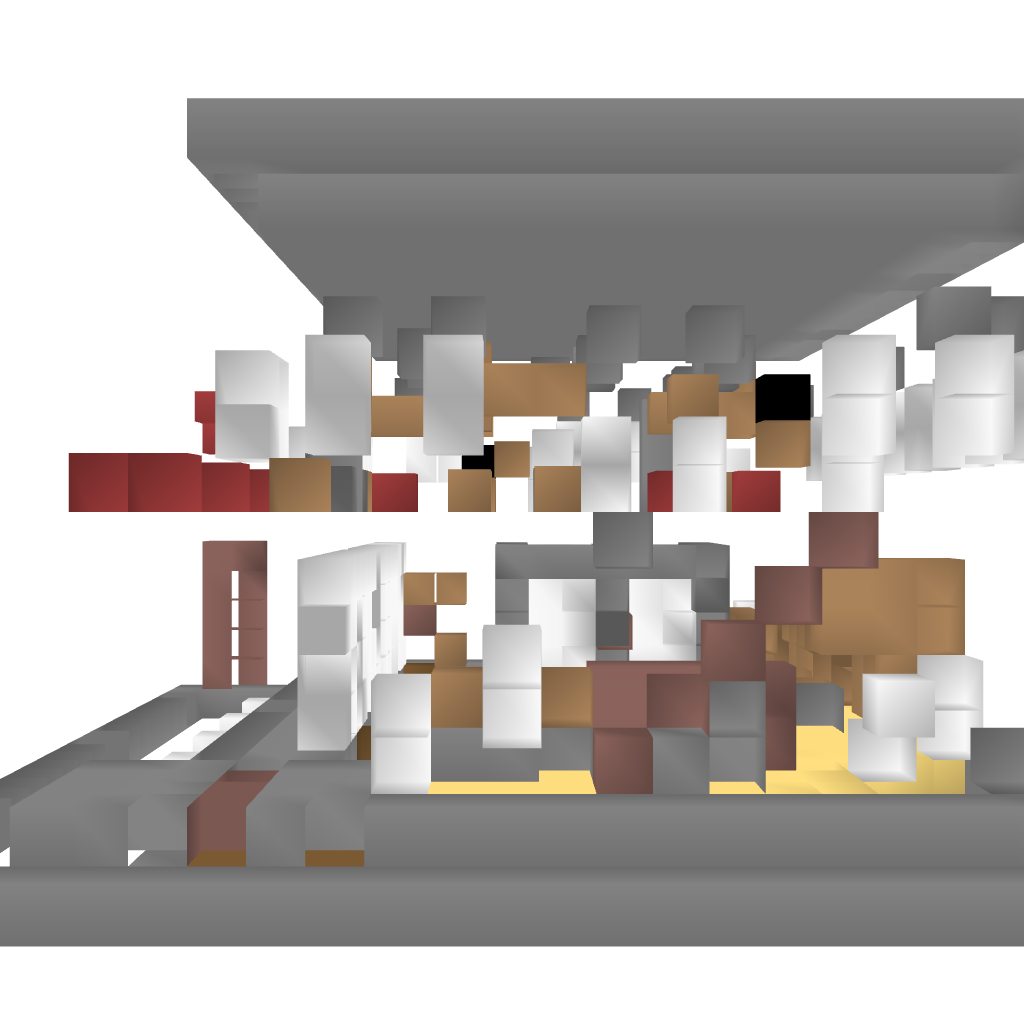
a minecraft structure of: Lower-class Modern Convenience Store with Apartments bad low quality